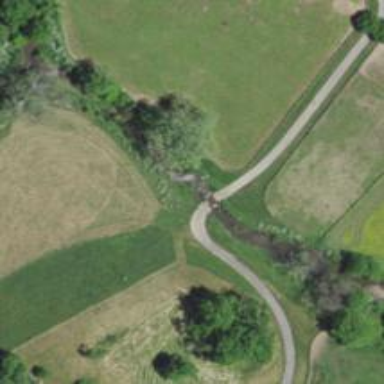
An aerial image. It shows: Service road that includes bridge.